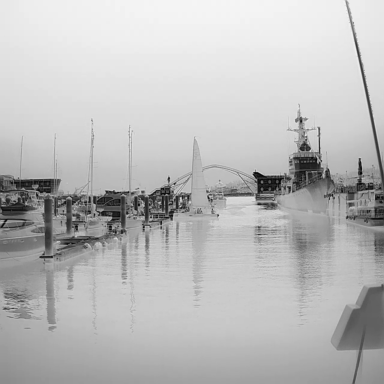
There are three canoes in the infrared image.